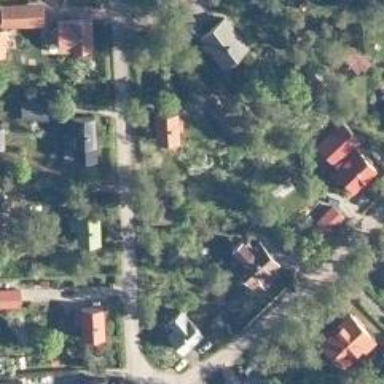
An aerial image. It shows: Suburb.